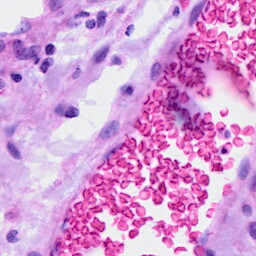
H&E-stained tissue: Ovarian